Question: I need an automatic pinging tool because I have 70 computers in my network and I am sick of pinging them through 'cmd' every time. So I have this excel sheet which I have made work (mostly).
contains computer names written manually by me
it should (but doesn't) write out the IP addresses of computers in column A
shows if computer is online or offline based on ping.
Something I put manually as well, to know who sits behind which computer, just usernames.
I have two buttons, 'ping' and 'stop ping'. They work fine. How can I by pressing the 'ping' button, make it go through all the computers in 'column A' and show me both their IPs and if they are online or not, all at once?
Of course, it doesn't have to be done through excel, if you have a better solution with great view of all 3 things I need to see clearly ('comp name', 'comp ip', 'online/offline') and the 4th thing with usernames would be nice to have.
Please help me on this, I am desperate:
'''
Dim objshell, boolcode
Set objshell = CreateObject("Wscript.Shell")
boolcode = objshell.Run("ping -n 1 -w 1000 " & strip, 0, True)
If boolcode = 0 Then
Ping = True
Else
Ping = False
End If
End Function
'_________________________
Sub PingSystem()
Dim strip As String
Do Until Sheet1.Range("G9").Value = "STOP"
Sheet1.Range("G9").Value = "Ping"
For introw = 1 To ActiveSheet.Cells(65536, 2).End(xlUp).Row
strip = ActiveSheet.Cells(introw, 2).Value
If Ping(strip) = True Then
ActiveSheet.Cells(introw, 3).Interior.ColorIndex = 0
ActiveSheet.Cells(introw, 3).Font.Color = RGB(0, 0, 0)
ActiveSheet.Cells(introw, 3).Value = "Online"
ActiveSheet.Cells(introw, 3).Font.Color = RGB(0, 200, 0)
Else
ActiveSheet.Cells(introw, 3).Interior.ColorIndex = 0
ActiveSheet.Cells(introw, 3).Font.Color = RGB(200, 0, 0)
ActiveSheet.Cells(introw, 3).Value = "Offline"
ActiveSheet.Cells(introw, 3).Interior.ColorIndex = 6
End If
If Sheet1.Range("G9").Value = "STOP" Then
Exit For
End If
Next
Loop
Sheet1.Range("G9").Value = "Stop ping"
End Sub
Sub stop_ping()
Sheet1.Range("G9").Value = "STOP"
End Sub
'''

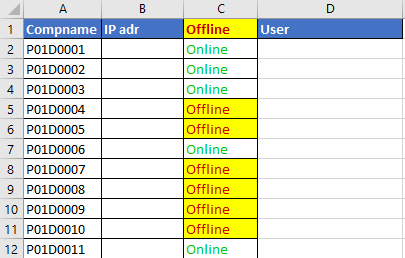
Answer: This worked for me
'''
Sub temp()
Set WshShell = CreateObject("WScript.Shell")
RowCount = Worksheets("Sheet1").UsedRange.Rows.Count
For i = 1 To RowCount
Url = Worksheets("Sheet1").Cells(i, 1).Value
cmd = "ping " + Url
Set WshShellExec = WshShell.Exec(cmd)
result = WshShellExec.StdOut.ReadAll
Worksheets("Sheet1").Cells(i, 2).Value = getIP(result)
If (InStr(result, "Received = 4")) Then
Worksheets("Sheet1").Cells(i, 3).Value = "Online"
End If
Next
End Sub
Function getIP(result)
ip = Split(result, vbNewLine)(1)
startIndex = InStr(ip, "[") + 1
endIndex = InStr(ip, "]")
getIP = Mid(ip, startIndex, endIndex - startIndex)
End Function
'''